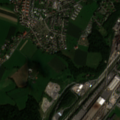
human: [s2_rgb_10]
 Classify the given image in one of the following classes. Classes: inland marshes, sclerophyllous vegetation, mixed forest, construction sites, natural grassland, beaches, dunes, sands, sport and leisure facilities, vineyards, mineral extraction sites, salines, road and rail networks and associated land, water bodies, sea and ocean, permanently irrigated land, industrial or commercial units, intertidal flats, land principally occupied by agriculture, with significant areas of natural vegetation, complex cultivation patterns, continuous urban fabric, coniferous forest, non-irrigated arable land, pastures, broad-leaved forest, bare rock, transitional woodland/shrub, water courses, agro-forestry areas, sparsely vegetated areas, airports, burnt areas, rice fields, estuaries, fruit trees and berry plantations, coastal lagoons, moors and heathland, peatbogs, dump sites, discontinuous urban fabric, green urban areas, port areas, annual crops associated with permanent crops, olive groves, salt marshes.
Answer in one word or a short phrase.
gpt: discontinuous urban fabric, industrial or commercial units, non-irrigated arable land, mixed forest